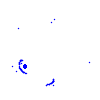
Particle: proton